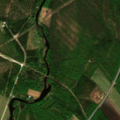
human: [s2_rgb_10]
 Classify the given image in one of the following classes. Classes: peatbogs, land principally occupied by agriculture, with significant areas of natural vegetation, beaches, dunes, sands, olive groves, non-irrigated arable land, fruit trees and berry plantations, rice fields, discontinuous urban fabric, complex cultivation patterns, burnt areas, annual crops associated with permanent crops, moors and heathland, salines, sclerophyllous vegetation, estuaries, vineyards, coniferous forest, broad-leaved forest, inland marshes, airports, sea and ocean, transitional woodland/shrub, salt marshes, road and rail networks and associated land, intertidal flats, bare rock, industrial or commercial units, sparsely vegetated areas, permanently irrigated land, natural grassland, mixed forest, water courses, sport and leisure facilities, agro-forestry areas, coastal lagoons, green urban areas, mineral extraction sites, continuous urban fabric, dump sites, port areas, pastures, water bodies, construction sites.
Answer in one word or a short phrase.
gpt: non-irrigated arable land, mixed forest, transitional woodland/shrub